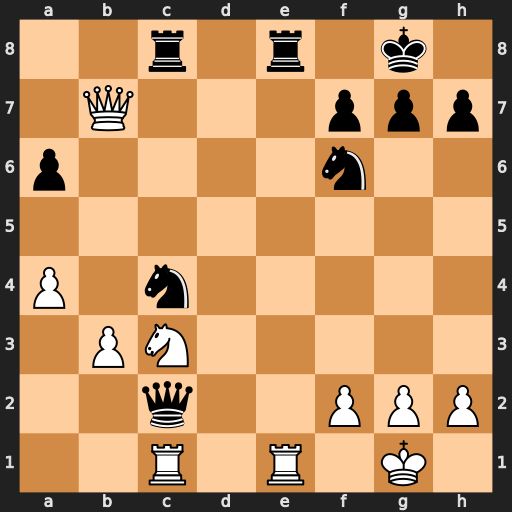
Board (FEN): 2r1r1k1/1Q3ppp/p4n2/8/P1n5/1PN5/2q2PPP/2R1R1K1
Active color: w
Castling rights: -
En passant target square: -
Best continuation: Qxc8 Rxc8 Rxc2